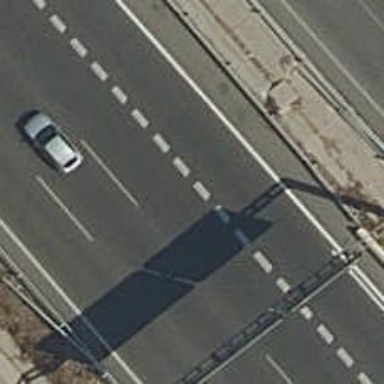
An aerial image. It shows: Motorway link.